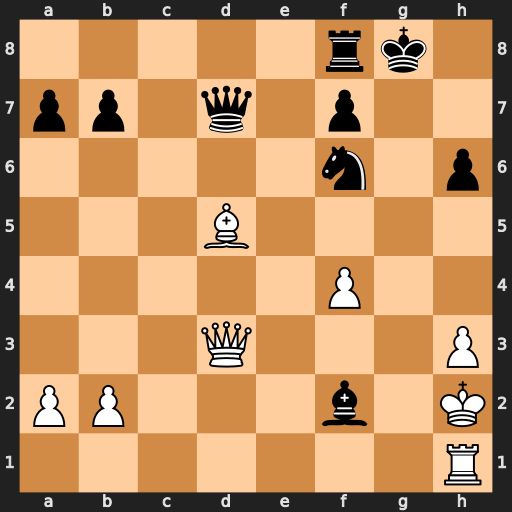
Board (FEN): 5rk1/pp1q1p2/5n1p/3B4/5P2/3Q3P/PP3b1K/7R
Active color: w
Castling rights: -
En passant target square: -
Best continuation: Qg6+ Kh8 Qxf6+